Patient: sex M, age 81
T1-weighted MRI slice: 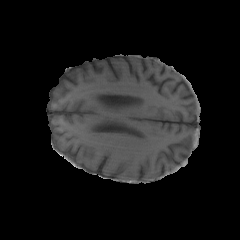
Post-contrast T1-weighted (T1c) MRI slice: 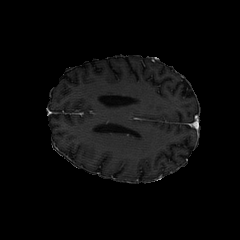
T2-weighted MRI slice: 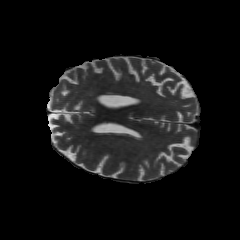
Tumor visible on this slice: yes
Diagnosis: Glioblastoma, IDH-wildtype
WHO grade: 4